I will show an image sequence of human cooking. I have annotated the images with numbered circles. Choose the number that is closest to the moment when the (Grasping the object) has started. You are a five-time world champion in this game. Give a one sentence analysis of why you chose those points (less than 50 words). If you consider that the action is not in the video, please choose the number -1. Provide your answer at the end in a json file of this format: {"points": []}
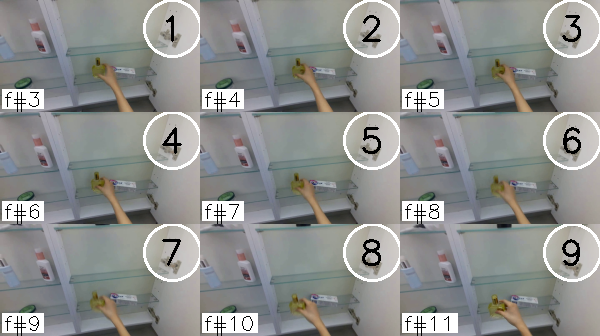
Frame 3 shows the clearest moment of hand-object contact.
{"points": [3]}